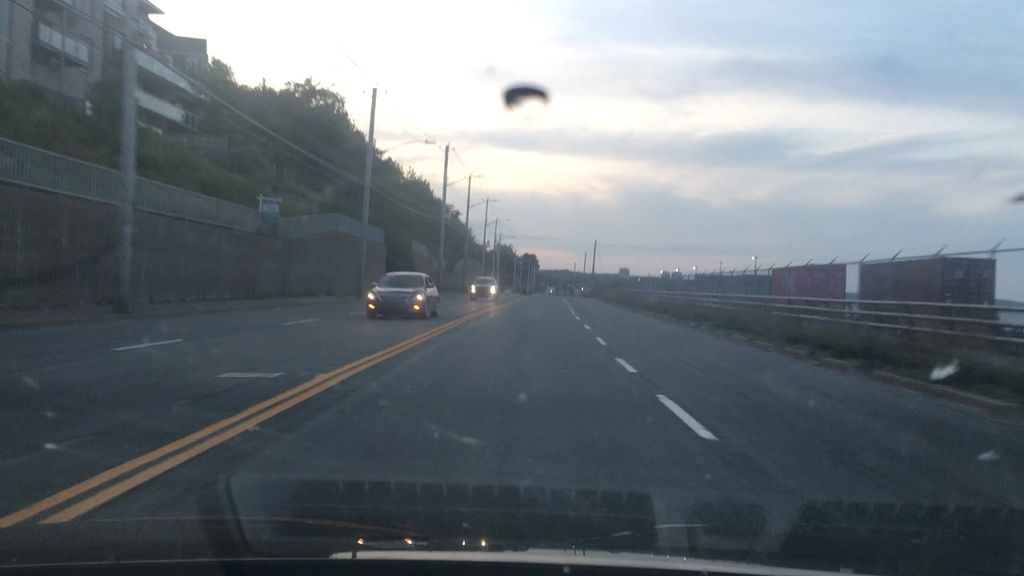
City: halifax